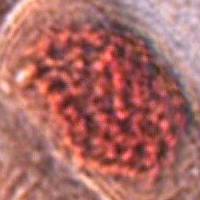
Label: prophase